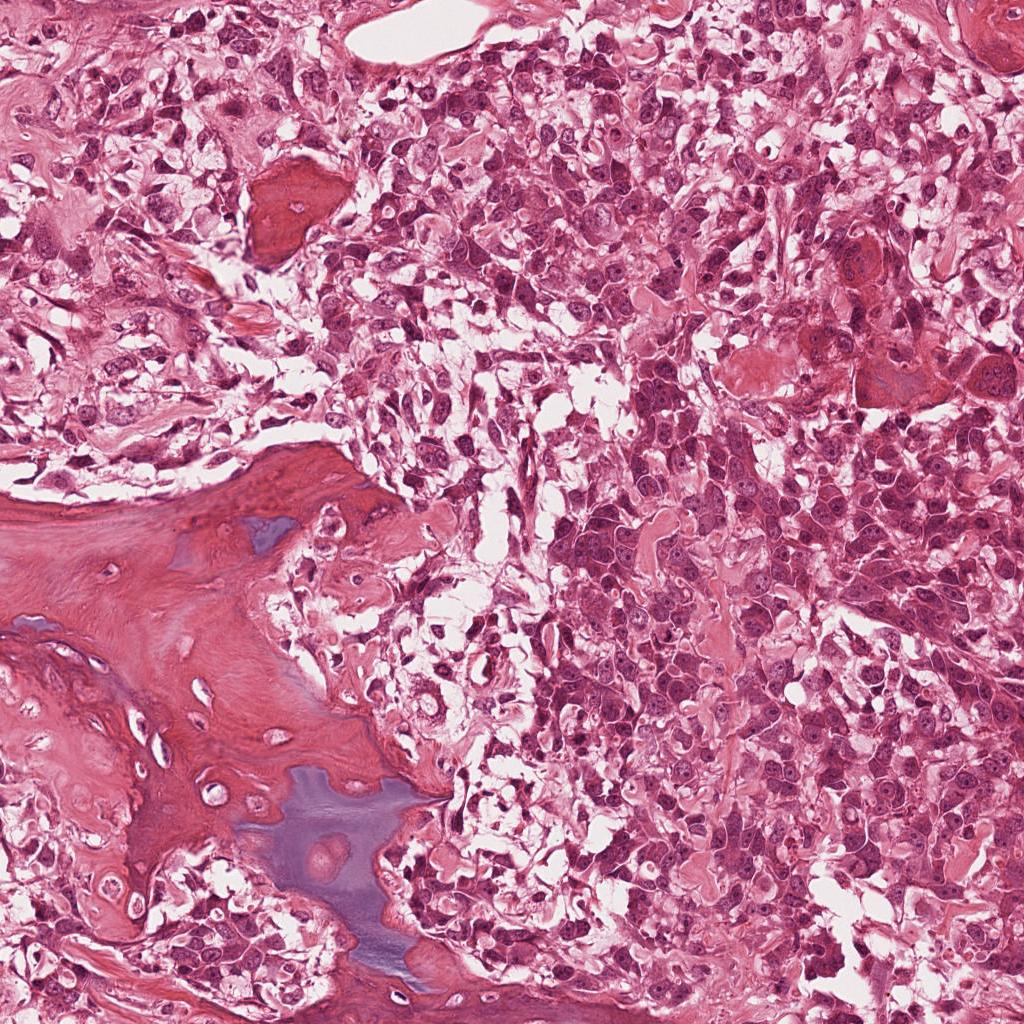
Label: Viable